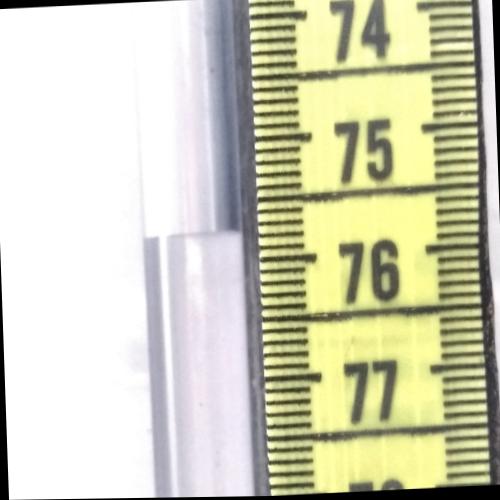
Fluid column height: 75.8 cm